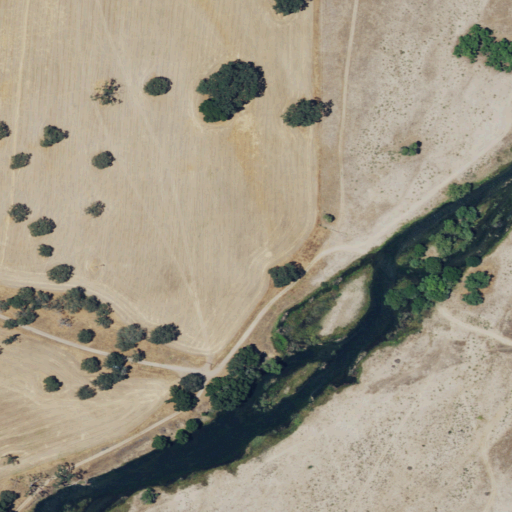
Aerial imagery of valley in California named Kemp Canyon containing herbaceous wetlands, cultivated crops, grassland, woody wetlands, pasture, and barren land